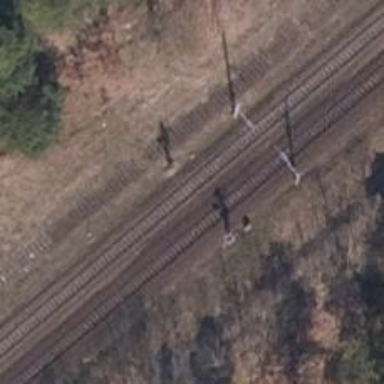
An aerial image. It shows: Railway signal.